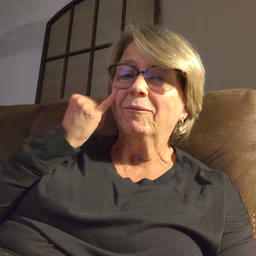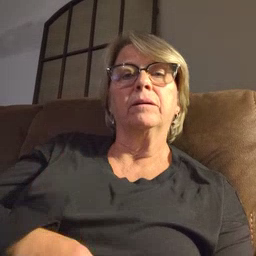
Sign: if